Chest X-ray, PA view. Patient: 28 years old, sex F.
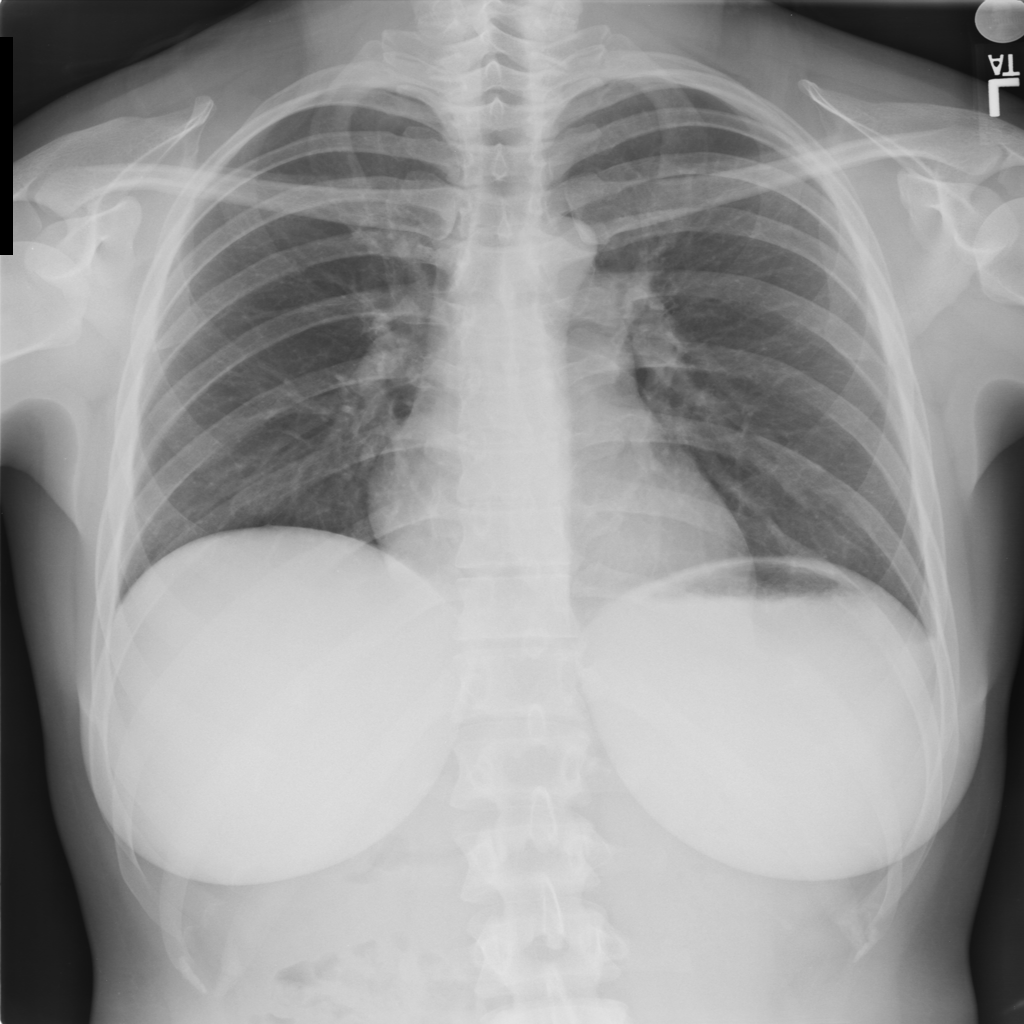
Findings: No Finding